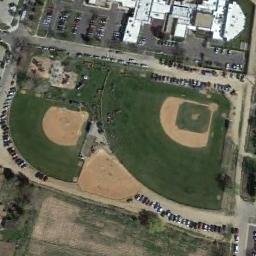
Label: baseball_diamond